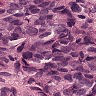
Metastatic tissue present: yes